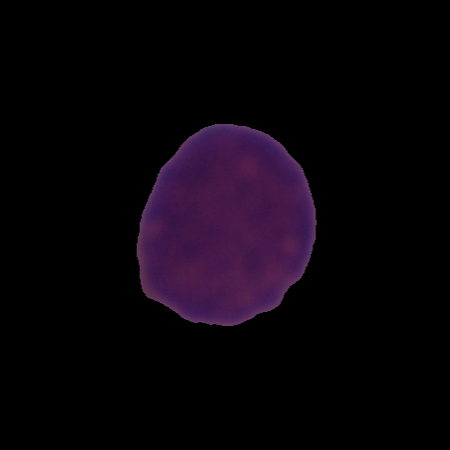
Label: healthy